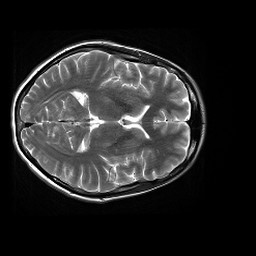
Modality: T2w
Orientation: axial
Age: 36
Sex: female
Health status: healthy
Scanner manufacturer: siemens
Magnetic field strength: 3 T
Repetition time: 4.01 s
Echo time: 0.116 s